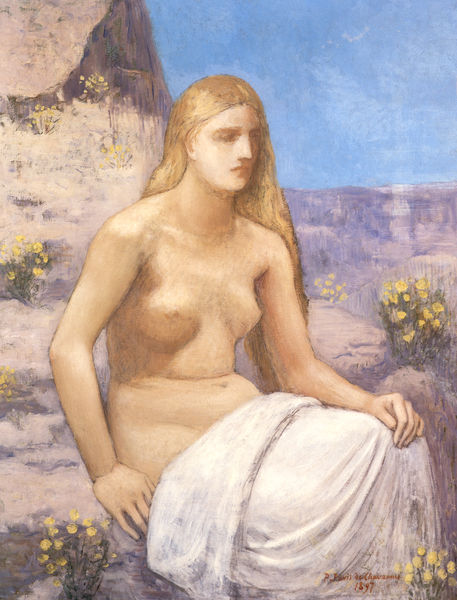
Titel: La Madeleine
Künstler: Pierre Puvis de Chavannes
Standort: Budapest
Institution: Szépmüvészeti Múzeum
Schlagwörter: akt, berg, blau, felsen, gemälde, hand, himmel, meer, nackt, schatten, weiß, badende, gelb, grün, landschaft, sitzen, blume, blumen, brust, busen, finger, frankreich, frau, frisur, grau, haar, licht, mund, nase, schwarz, ausblick, blick, blüten, rot, tuch, symbolismus, blond, arm, arme, augen, falten, gesicht, steine, trauer, bildnis, hals, hände, signatur, öl, einsamkeit, natur, einsam, gewand, haare, sitzend, stoff, schulter, traurig, brüste, schrift, berge, fels, gebirge, öde, weis, sitzende, weiblich, sitzt, handtuch, nabel, halbakt, laken, nachdenklich, bauchnabel, brustwarzen, oberkörper, klippe, unterschrift, jungfrau, verschwommen, sicht, hüfte, brus, opfer, enzian, blon, sone, langes haar, langhaarig, naked women, 1897, glattes haar, efelsen, brauegesicht